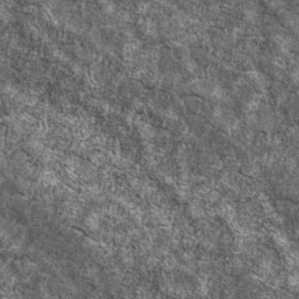
Label: non_frost